Interaction volume radius: 10 \u00c5
Interaction volume height: 10 \u00c5
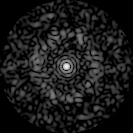
Disorder parameter: 0.8078